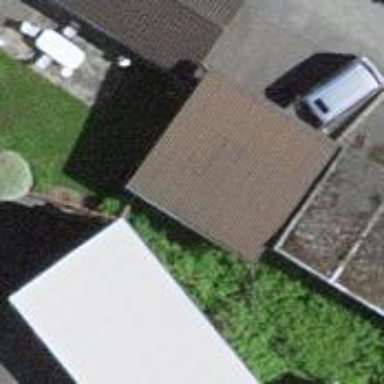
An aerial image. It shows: Garage building.